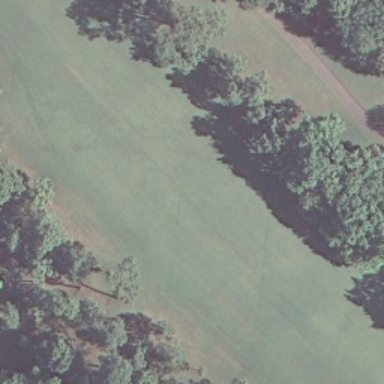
This is a part of a golf course with turfs and some trees .